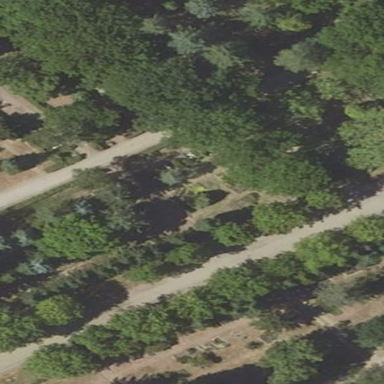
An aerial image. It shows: Grave yard.